Field crop: tomato
Growth stage: 2
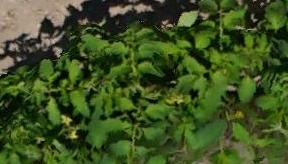
Species: tomato